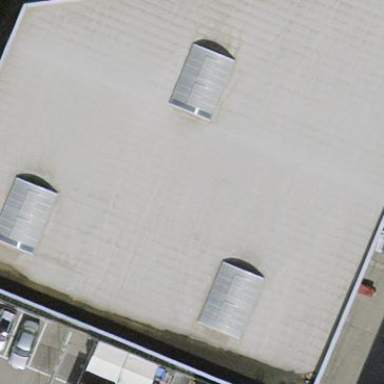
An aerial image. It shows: Hangar building.